Interaction volume radius: 5 \u00c5
Interaction volume height: 15 \u00c5
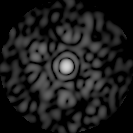
Disorder parameter: 0.8331